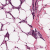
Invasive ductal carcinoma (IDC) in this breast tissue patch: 1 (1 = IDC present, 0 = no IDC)